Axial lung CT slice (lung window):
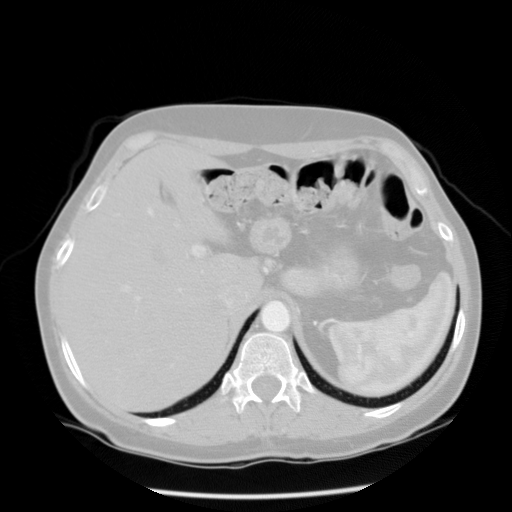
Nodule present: no